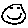
Label: smiley face